Field crop: maize
Growth stage: 2
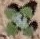
Species: chenopodium